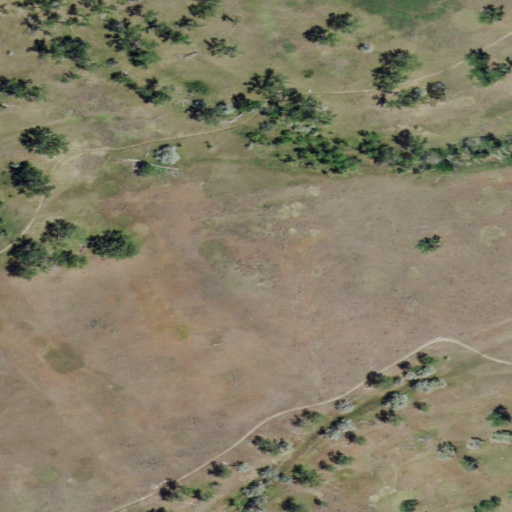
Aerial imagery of island in Montana named Pirogue Island containing grassland, herbaceous wetlands, and shrub